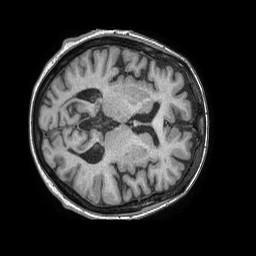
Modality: T1w
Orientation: axial
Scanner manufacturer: philips
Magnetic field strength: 1.5 T
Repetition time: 0.007702 s
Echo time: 0.003574 s